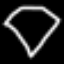
Label: diamond